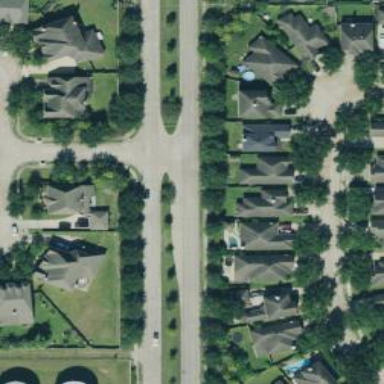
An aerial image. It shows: Secondary road.